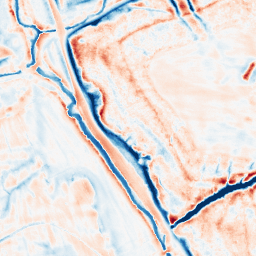
Category: edge_preserving
Decomposition family: bilateral
Decomposition parameters: d: 21
sigma_color: 150
sigma_space: 25
Upsampling method: regularized
Upsampling parameters: scale: 2
lambda_reg: 0.001
Upsampling scale: 2